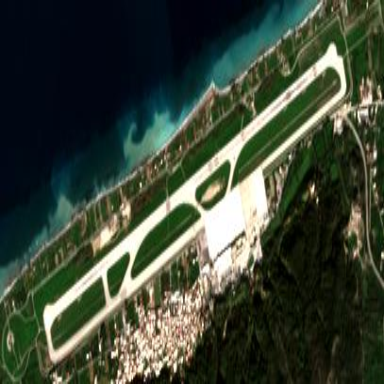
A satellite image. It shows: International public aerodrome (airport).